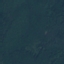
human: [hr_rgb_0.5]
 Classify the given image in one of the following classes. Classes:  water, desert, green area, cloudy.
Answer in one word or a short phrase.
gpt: green area